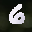
Label: 6